Breast ultrasound image
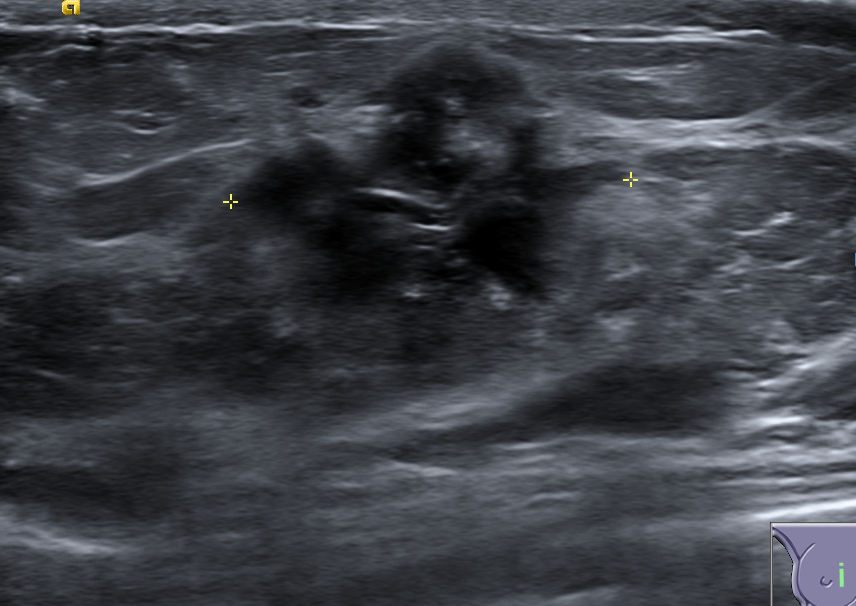
Diagnosis: benign